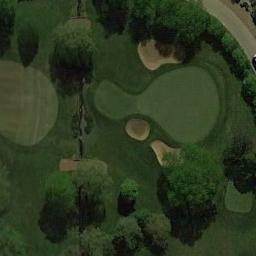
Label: golf_course